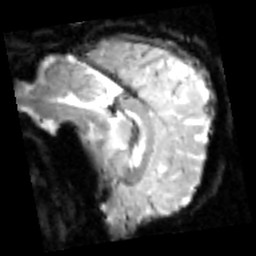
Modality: inplaneT2
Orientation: sagittal
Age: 25
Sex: male